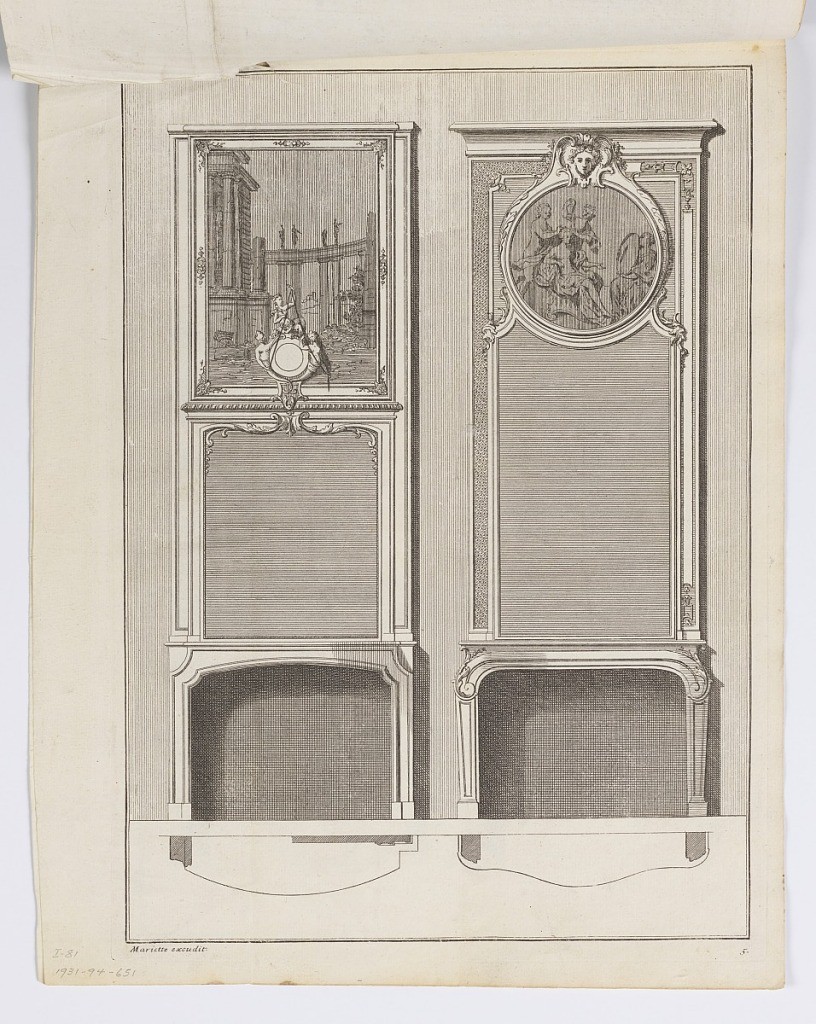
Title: Two Designs for Fireplaces in Plan and Elevation, Plate 5
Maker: Jean Mariette, French, 1660–1742
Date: ca. 1660–1742
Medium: Engraving on paper
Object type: Print
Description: Two designs for fireplaces shown in plan and elevation, plate 5.